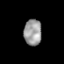
Tissue: prostate
Cell type: Fibroblasts
Senescence score: 0.8146
Nuclear area (px): 456
Mean DAPI intensity: 154.561